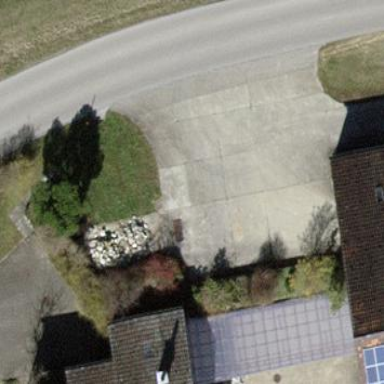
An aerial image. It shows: View of roof of building.